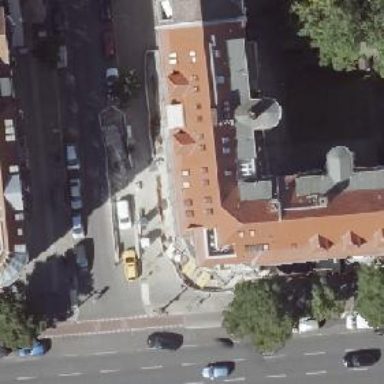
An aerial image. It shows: Post office.